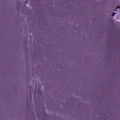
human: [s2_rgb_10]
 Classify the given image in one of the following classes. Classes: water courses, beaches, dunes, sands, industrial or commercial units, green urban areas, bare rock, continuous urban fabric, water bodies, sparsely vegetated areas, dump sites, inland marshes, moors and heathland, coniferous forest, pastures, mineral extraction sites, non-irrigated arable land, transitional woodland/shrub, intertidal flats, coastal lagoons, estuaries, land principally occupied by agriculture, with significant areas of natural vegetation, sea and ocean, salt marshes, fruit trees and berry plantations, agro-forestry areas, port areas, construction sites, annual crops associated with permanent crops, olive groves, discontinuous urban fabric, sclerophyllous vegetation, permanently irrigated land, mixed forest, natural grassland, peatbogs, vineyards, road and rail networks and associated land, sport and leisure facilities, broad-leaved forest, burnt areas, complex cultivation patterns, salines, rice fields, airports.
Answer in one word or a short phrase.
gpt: sea and ocean